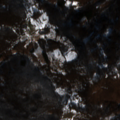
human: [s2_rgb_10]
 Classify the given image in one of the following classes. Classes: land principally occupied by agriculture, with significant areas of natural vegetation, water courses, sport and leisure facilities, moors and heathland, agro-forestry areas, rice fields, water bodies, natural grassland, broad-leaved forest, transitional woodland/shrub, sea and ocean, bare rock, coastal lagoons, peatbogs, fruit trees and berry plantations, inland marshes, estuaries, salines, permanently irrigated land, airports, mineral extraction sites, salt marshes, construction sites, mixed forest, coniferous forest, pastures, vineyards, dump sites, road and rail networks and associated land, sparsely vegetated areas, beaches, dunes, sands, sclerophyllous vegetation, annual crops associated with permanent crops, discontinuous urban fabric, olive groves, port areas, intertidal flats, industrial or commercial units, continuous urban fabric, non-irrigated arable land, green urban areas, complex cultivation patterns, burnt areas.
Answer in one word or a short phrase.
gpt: broad-leaved forest, transitional woodland/shrub